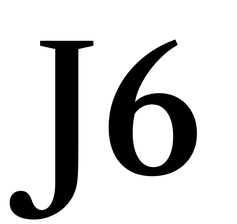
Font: LibreCaslonText_Medium